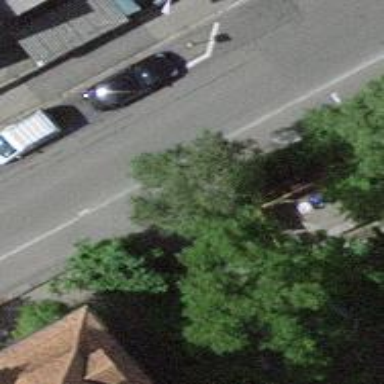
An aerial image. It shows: Bollard.